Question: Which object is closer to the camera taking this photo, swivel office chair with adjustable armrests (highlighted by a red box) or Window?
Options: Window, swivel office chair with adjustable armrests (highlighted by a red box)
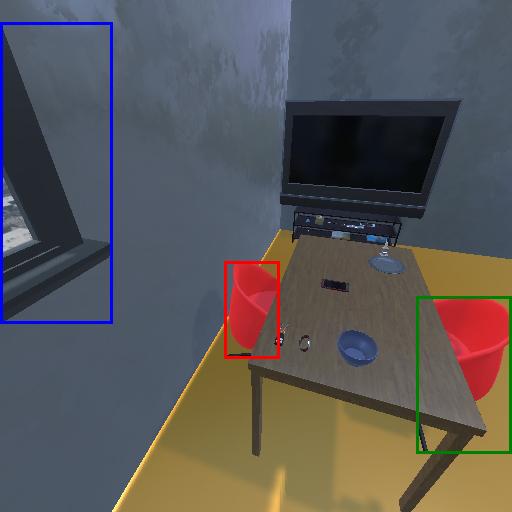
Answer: Window